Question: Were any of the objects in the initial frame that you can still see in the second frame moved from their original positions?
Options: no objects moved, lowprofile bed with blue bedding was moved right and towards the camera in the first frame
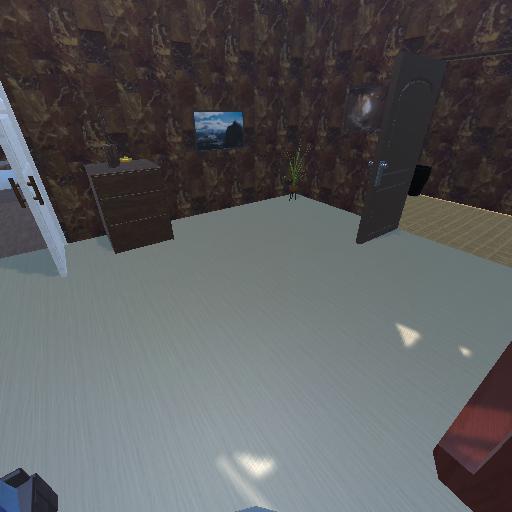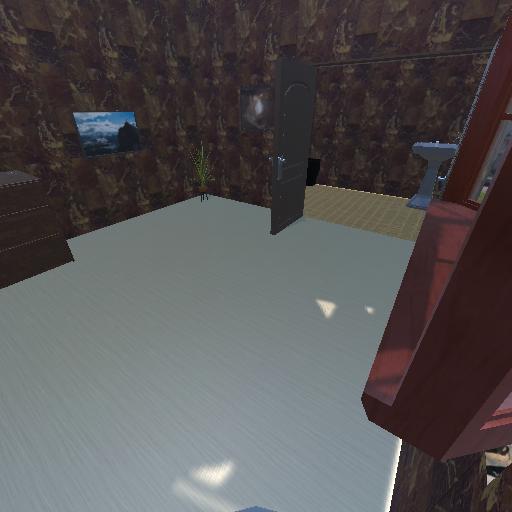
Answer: no objects moved